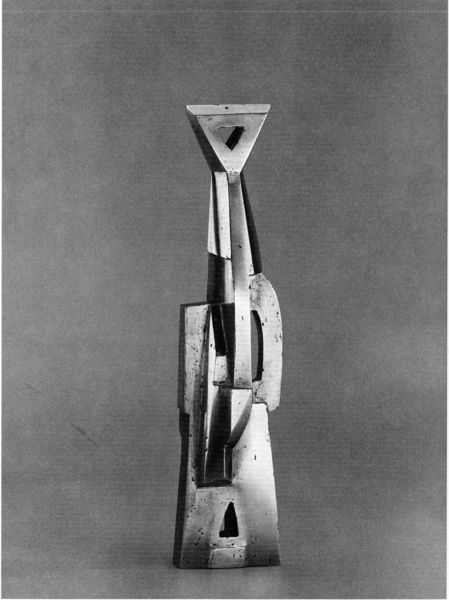
Titel: Torpedo Fish, Torpedofisch
Künstler: Henri Gaudier-Brzeska
Standort: Bielefeld
Institution: Kunsthalle
Schlagwörter: hand, kopf, mann, schatten, weiß, dreieck, kubismus, grau, licht, schwarz, arm, arme, mensch, silber, stehen, spiegelung, figur, rund, skulptur, statue, beine, moderne, hart, abstrakt, flächen, modern, formen, linien, black, dark, figurative, gray, ernst, glanz, aufrecht, lciht, picture, glänzen, metall, bildhauerei, bronze, plastik, poliert, max ernst, gestalt, foto, fotografie, photographie, dada, futurismus, eisen, belichtung, eckig, form, deko, schwarz-weiss, loch, klassische moderne, statuette, löcher, photo, senkrecht, ecken, geometrisch, politur, silver, picasso, man, head, metal, steel, pyramide, frame, guss, dreiecke, stahl, cubist, shadow, line, chrom, gegenstand, kanten, dreieckig, geometrie, geschliffen, koch, konstrukt, abguß, sculpture, glieder, letters, abstract, person, bildhauer, winkel, fragmente, vertical, elemente, art, facetten, shine, gegenstandslos, abstarkt, kantig, dreieick, legs, lines, shapes, bottle, figure, dreicek, cubism, linear, dadaismus, artifact, durchbrüche, open, photograph, archipenko, module, zukunft, curves, iron, future, triangle, triangles, gun, sign, druchbrechung, ekcen, flaschenöffner, lipchitz, angular, lighting, representational, edge, object, human figure, curved, thick, brancusi, solid, clean, holes, handle, figurine, skulptiur, polished, upright, 1910, lost wax, nouveau, welding, plasrik, casting, aluminium